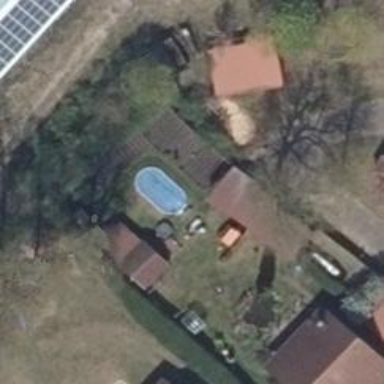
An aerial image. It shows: Swimming pool located in leisure land.